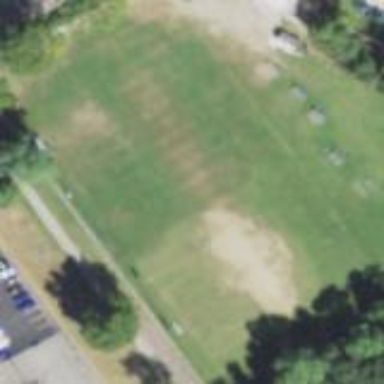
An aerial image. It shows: Pitch for American football.